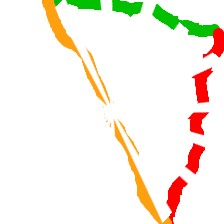
Shape: triangle